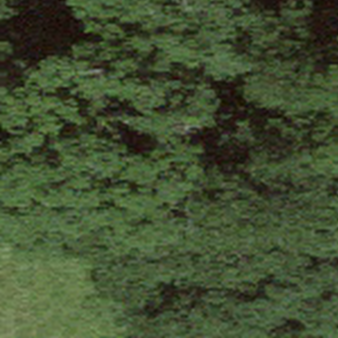
Label: other